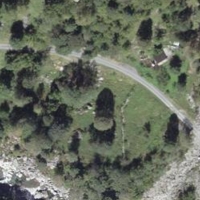
EUNIS habitat code: 23
Species observed at this site:
Aglais urticae